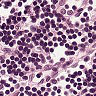
Metastatic tissue present: no